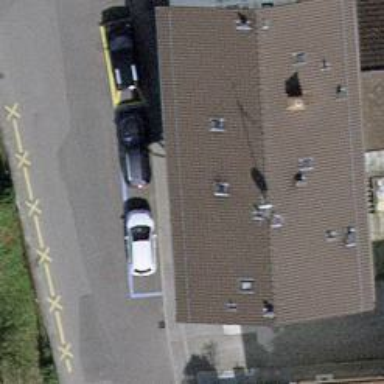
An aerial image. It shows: Café.